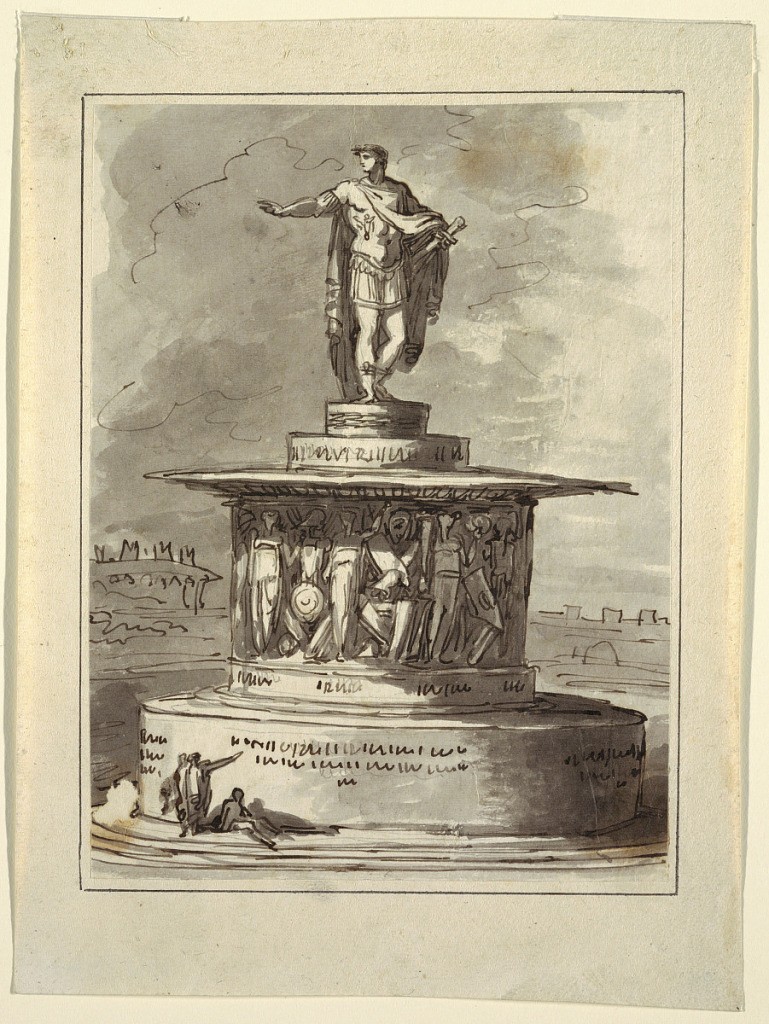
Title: Project for a monument for Foro Bonaparte, Milan, 1800
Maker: Felice Giani, Italian, 1758–1823
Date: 1810-1820
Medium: Pencil, pen, and black ink; gray wash watercolor. Paper.
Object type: Drawing
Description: Vertical rectangle. Very large. Steps lead to the round base, the lower part of which is not decorated; some inscriptions. The central part has a smaller diameter. Above a strip with inscription is a frieze with trophies of weapons between female genii. The cornice of the entablature has the same diameter as the lower parts. The statue of the Roman emperor stands on two round stockles. At right, in the background, a wall; at left a fortress. Clouds. On the steps, two persons, standing, and one recumbent. Cf. 1938-88-4106